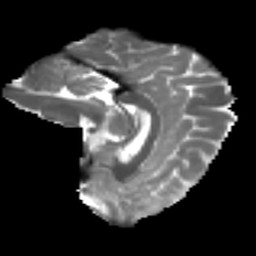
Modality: T2w
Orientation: sagittal
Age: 33
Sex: female
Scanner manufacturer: ge
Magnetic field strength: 3 T
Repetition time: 7.8 s
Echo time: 0.0606 s